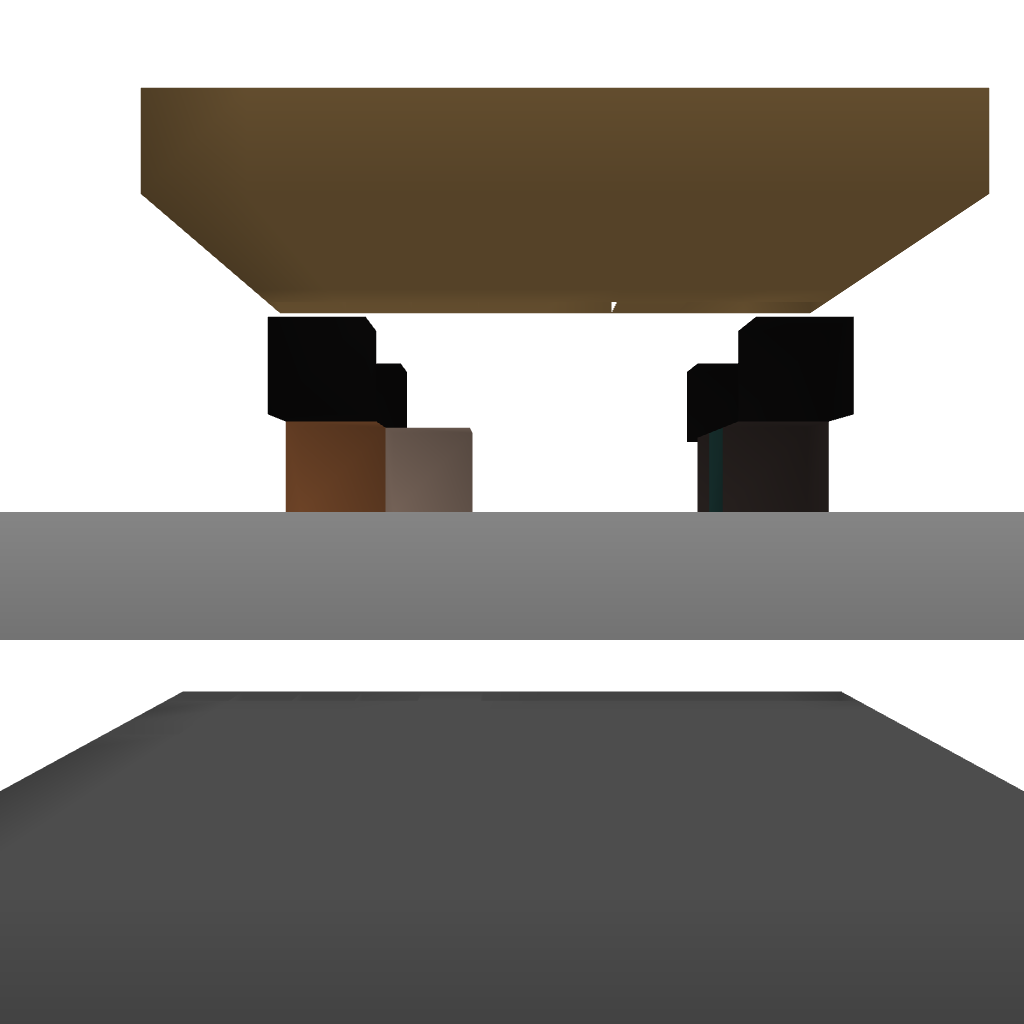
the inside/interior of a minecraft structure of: Simple House